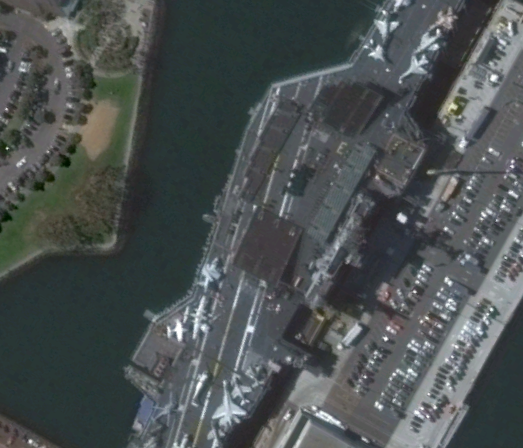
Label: Midway-class_aircraft_carrier